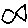
Label: fish